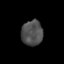
Tissue: prostate
Cell type: T cells
Senescence score: 0.3111
Nuclear area (px): 526
Mean DAPI intensity: 79.57